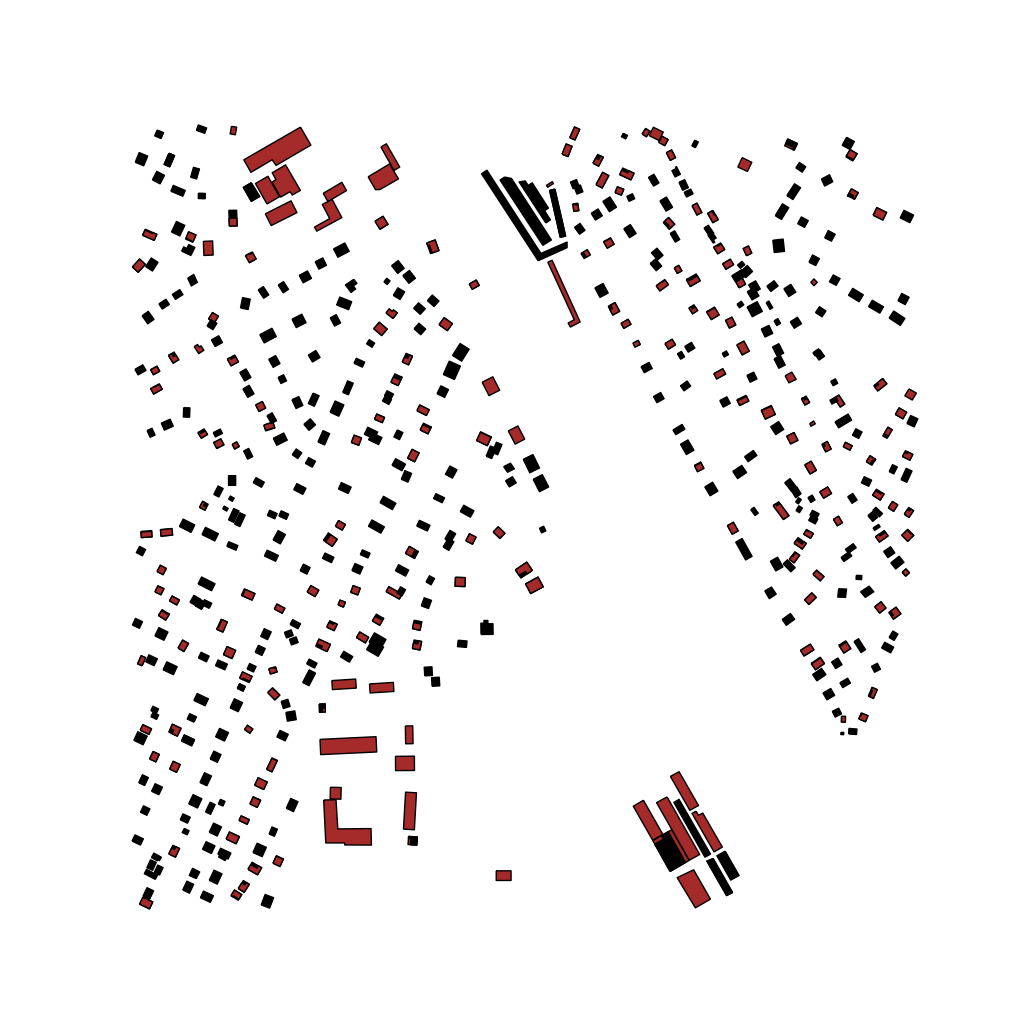
Tags: overhead vector_map, agriculture, industrial, recreation, residential, soviet, individual_rise, low_rise, density_2, Building, Facility, 1.0 km²